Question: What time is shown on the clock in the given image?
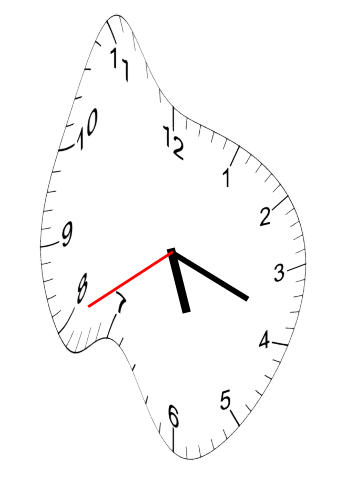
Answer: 05:18:40